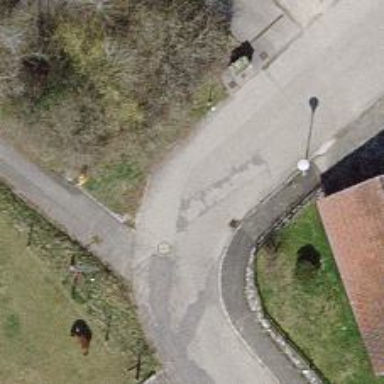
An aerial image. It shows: Residential road with lane markings.